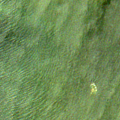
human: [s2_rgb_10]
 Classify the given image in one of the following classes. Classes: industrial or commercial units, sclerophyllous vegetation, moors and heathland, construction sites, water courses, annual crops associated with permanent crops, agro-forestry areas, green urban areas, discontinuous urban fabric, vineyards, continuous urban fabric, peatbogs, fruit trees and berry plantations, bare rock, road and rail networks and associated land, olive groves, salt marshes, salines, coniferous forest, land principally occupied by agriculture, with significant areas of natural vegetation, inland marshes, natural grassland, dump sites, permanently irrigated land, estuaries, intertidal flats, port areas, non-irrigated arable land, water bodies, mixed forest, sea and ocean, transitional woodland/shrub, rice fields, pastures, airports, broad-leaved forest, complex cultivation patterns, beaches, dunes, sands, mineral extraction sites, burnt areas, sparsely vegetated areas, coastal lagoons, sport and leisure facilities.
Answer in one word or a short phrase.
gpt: sea and ocean